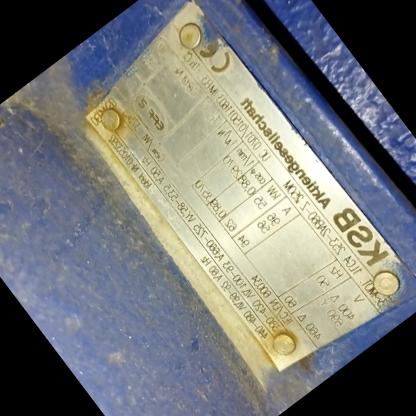
Klasa: tabliczka-znamionowa